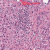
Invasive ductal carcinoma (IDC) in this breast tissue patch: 1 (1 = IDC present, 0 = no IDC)